Aerial crown-view tile of a tropical tree (Barro Colorado Island, Panama), acquired 20241014:
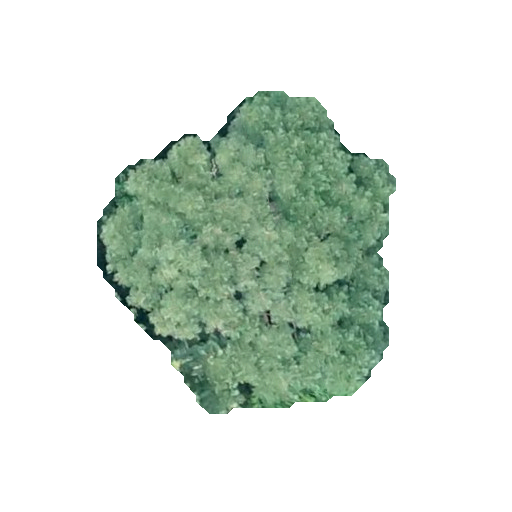
Species: Jacaranda copaia
GBIF accepted scientific name: Jacaranda copaia
Crown area: 107.277 m²